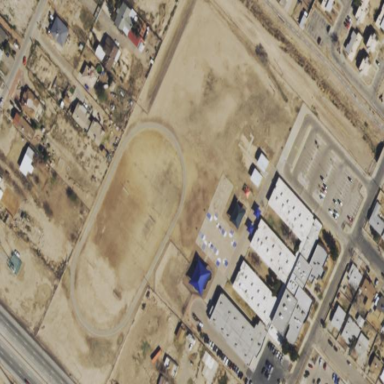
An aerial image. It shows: School.